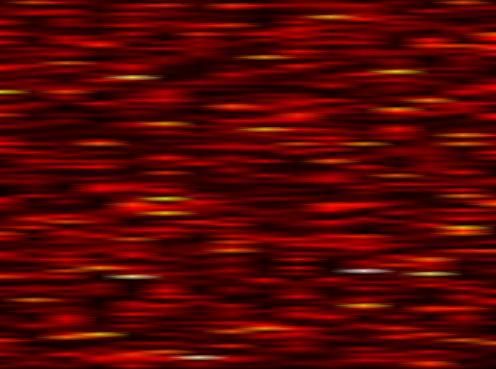
Label: OFDM